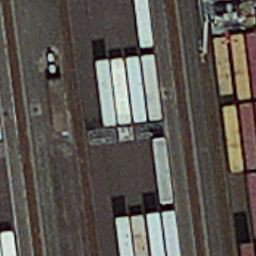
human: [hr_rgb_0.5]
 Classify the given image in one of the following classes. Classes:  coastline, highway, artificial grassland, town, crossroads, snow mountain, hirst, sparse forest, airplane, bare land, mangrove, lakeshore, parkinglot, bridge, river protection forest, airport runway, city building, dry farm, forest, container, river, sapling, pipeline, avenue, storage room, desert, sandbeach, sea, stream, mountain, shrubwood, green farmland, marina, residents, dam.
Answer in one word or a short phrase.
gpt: container